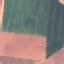
Label: AnnualCrop